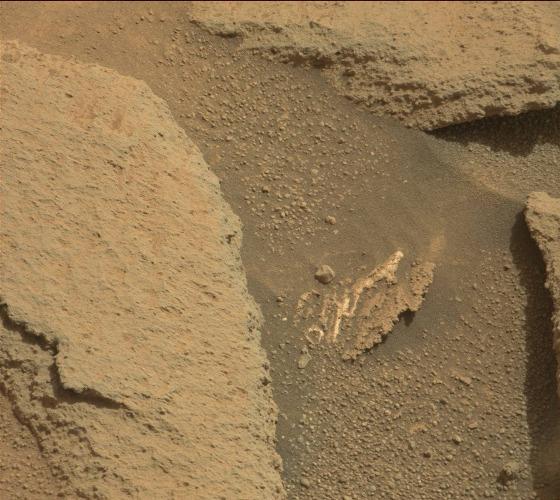
Terrain classes present: Bedrock, Gravel / Sand / Soil, Rock, Shadow